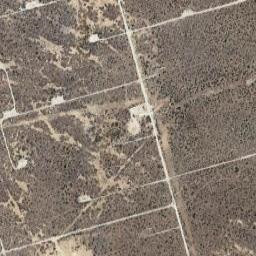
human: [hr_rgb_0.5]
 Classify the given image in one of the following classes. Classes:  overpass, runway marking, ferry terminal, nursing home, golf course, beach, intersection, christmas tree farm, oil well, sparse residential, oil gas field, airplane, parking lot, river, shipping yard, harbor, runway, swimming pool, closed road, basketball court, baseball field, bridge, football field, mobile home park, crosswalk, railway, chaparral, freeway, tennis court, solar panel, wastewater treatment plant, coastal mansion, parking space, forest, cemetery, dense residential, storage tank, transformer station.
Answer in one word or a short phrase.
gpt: oil gas field